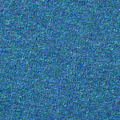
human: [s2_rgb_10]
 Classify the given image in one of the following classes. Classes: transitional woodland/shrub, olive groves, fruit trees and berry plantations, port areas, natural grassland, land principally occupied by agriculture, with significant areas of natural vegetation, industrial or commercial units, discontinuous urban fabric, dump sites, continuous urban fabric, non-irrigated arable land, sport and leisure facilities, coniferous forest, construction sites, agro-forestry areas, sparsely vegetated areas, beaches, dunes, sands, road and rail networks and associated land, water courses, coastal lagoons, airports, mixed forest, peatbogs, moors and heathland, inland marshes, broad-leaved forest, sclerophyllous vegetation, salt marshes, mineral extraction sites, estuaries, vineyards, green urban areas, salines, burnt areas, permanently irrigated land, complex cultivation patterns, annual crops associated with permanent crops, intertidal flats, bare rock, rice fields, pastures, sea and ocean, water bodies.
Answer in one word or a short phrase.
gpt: sea and ocean